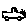
Label: car